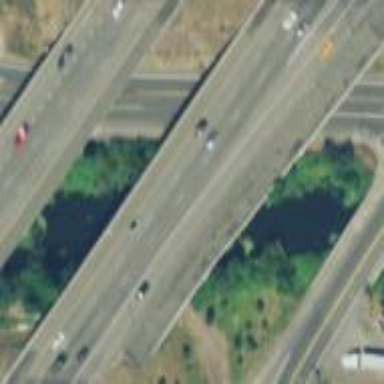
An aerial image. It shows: Bridge that is man-made.